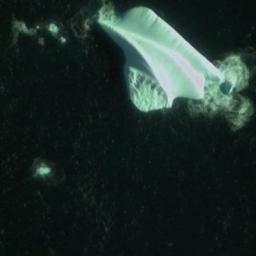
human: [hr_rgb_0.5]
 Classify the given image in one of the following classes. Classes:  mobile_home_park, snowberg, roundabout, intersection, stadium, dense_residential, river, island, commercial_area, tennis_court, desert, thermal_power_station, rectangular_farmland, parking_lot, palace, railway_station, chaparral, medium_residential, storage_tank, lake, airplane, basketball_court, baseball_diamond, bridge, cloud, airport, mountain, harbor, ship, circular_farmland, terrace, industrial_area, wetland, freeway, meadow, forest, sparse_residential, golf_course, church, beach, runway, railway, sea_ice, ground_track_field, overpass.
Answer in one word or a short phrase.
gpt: sea_ice